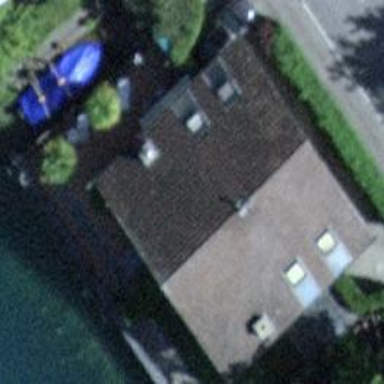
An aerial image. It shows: Residential building.